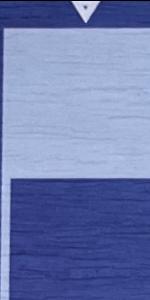
Label: Empty